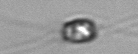
Label: Chaetoceros_danicus